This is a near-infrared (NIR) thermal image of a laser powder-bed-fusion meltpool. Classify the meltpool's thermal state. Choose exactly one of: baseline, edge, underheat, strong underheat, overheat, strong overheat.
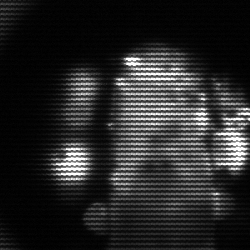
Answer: strong underheat